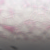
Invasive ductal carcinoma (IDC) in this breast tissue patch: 0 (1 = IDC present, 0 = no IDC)